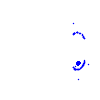
Particle: pion